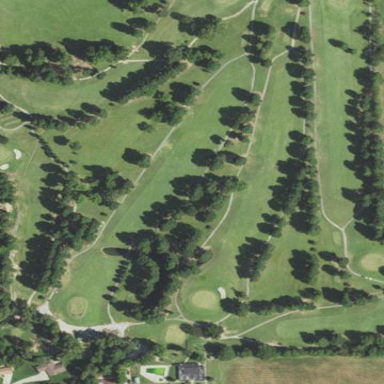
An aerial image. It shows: Golf course surrounded by greenery.